Question: I had the entire app (it consists of one view) set up and ran from a View in the ViewController object of the MainWindow nib, INSTEAD of actually having the view ran from the actual ViewController nib.

The app runs flawlessly, however I have two warnings. I learned that these warnings are caused by me running everything from the MainWindow nib rather than a ViewController.
Are there any issues with running an app from the MainWindow rather than an actual ViewController? The app is text based and involves constantly updating UILabels. You can find it here if you'd like to take a look at what I'm talking about.
Right now having it set up this way causes no issues... however I am planning on expanding the app. I tried copy and pasting my Scroll View to the actual view controller nib, but when I did I just had a grey screen. Can I leave the app as it is?
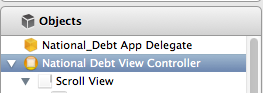
Answer: But what is there in your MainWindow.xib file? If you just want to have window object, go to your applicationDidFinishLaunching method and create a window object.
'''
- (void)applicationDidFinishLaunching:(UIApplication *)application{
UIWindow *appWindow = [[UIWindow alloc] initWithFrame:[[UIScreen mainScreen] bounds]];
self.window = appWindow;
[appWindow release];
}
'''